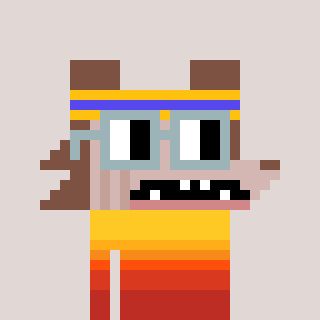
a pixel art character with square dark gray glasses, a werewolf-shaped head and a yellow-colored body on a warm background